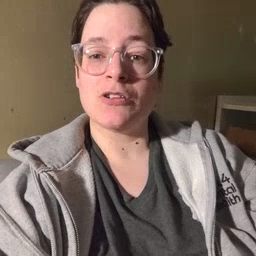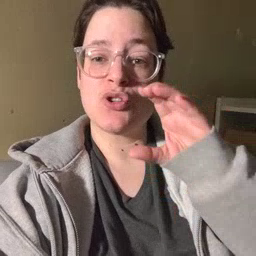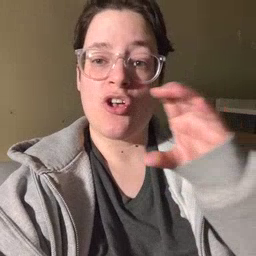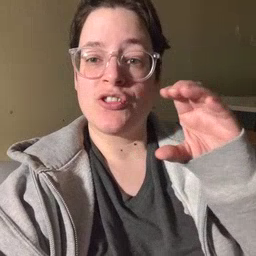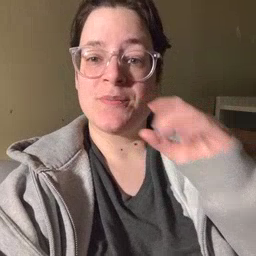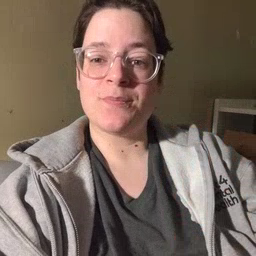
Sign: chocolate